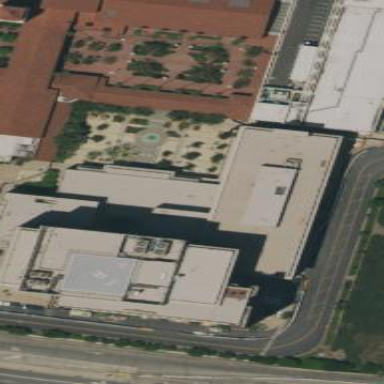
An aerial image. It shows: Government office building.